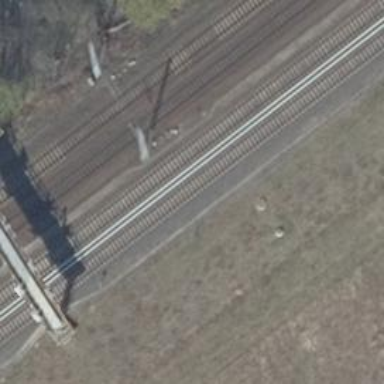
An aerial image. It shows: Railway track with contact line for electrification.